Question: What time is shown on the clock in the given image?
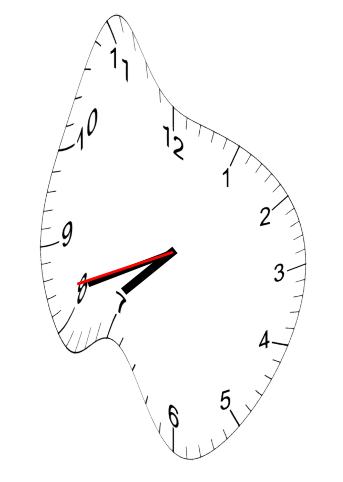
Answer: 07:41:42